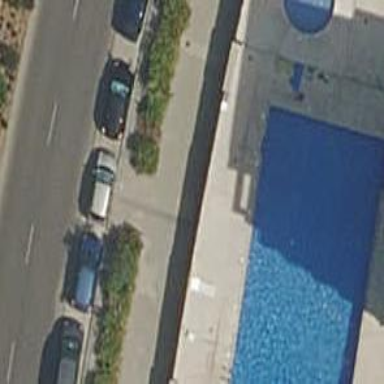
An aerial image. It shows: Swimming pool located in leisure land.